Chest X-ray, PA view. Patient: 28 years old, sex F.
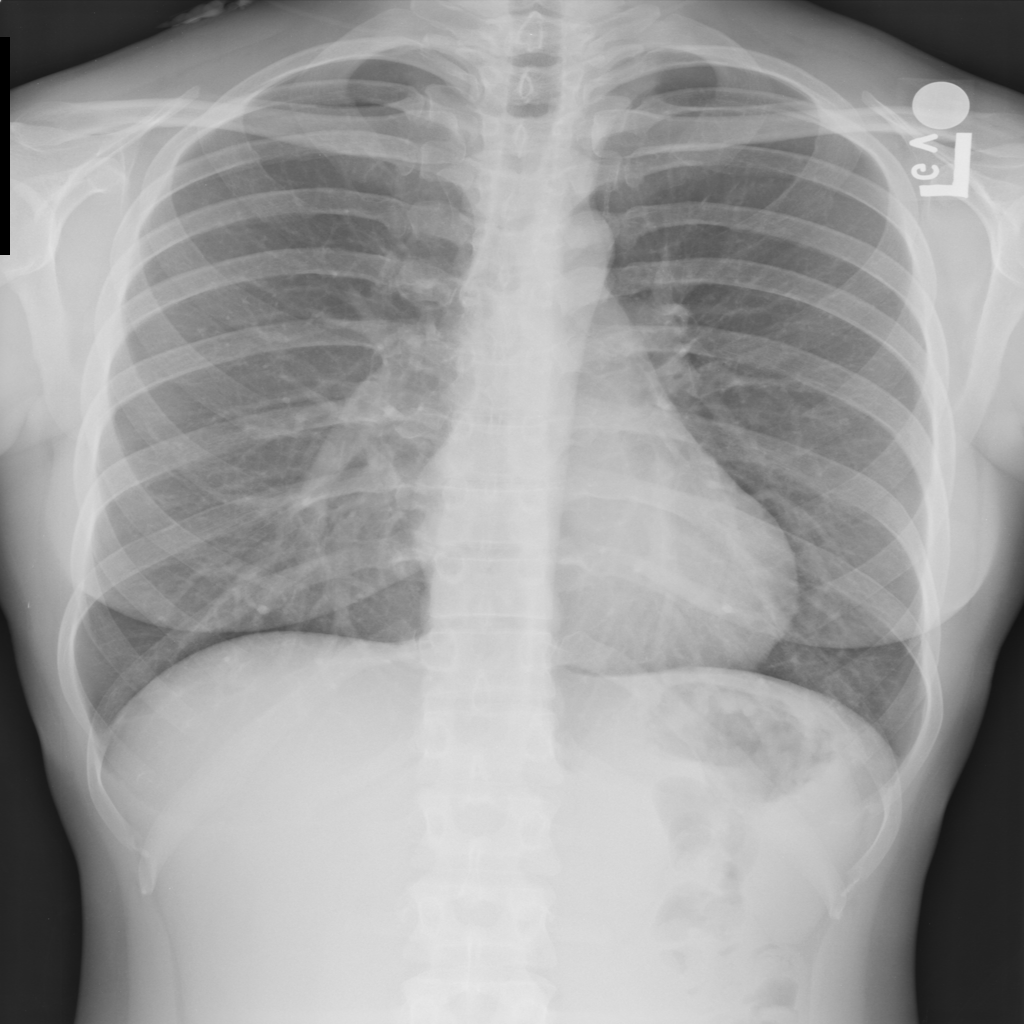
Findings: No Finding